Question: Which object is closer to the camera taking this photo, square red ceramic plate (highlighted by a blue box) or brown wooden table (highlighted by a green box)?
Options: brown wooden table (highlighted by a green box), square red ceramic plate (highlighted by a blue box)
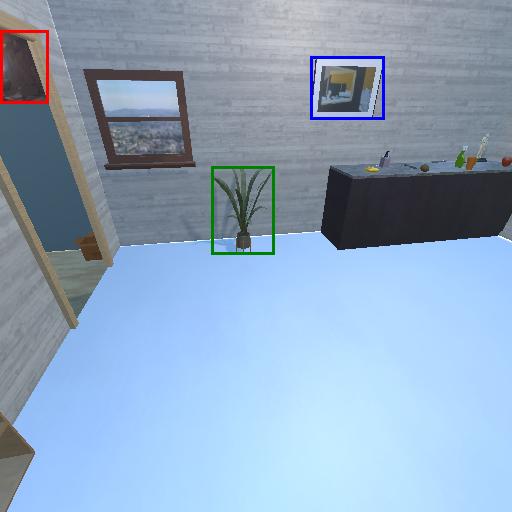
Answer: brown wooden table (highlighted by a green box)